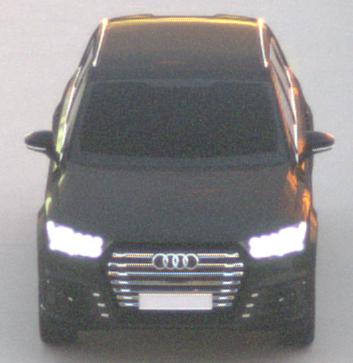
Make: Audi
Model: SQ7
Detailed model: -
Model produced from: 2016
Model produced until: 2018
Doors: 5
Color: black
Road condition: dry road
Daytime: sunrise or sunset
Contrast: medium contrast